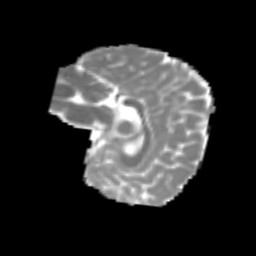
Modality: MD
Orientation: sagittal
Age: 6
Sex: female
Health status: healthy